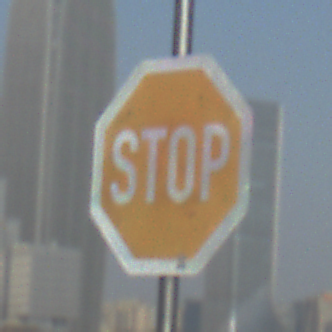
Verkehrszeichen: Stop
Umgebung: Outdoor, Urban
Tageszeit: SunriseSunset
Wetter: Clear
Licht: Natural
Jahreszeit: NotSpecified
Kontrast: MediumContrast